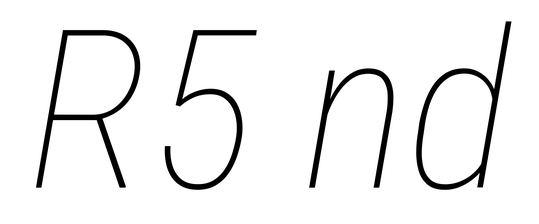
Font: Roboto-Italic_Condensed_Thin_Italic